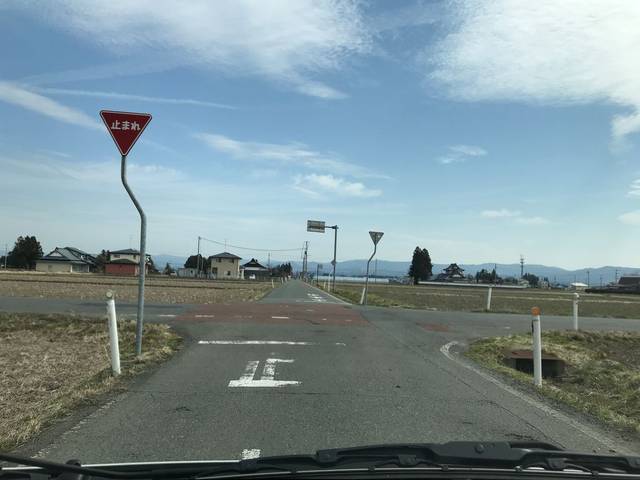
Region: Japan
Coordinates: 39.144, 141.098